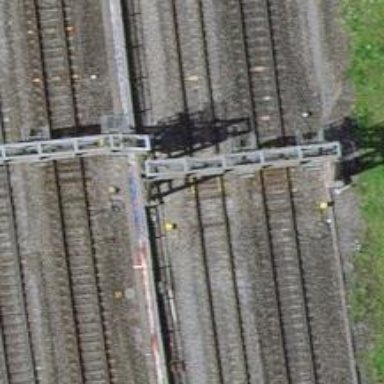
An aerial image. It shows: Railway signal.